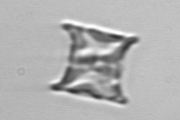
Label: Eucampia